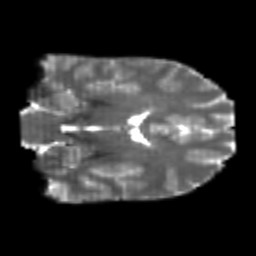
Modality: T2w
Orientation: coronal
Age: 22
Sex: male
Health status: healthy
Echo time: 0.074 s